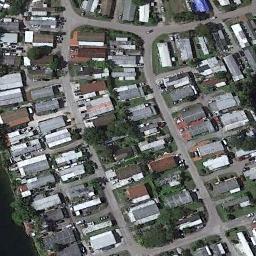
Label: dense_residential